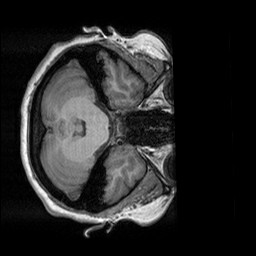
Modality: T1w
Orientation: axial
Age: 30
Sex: female
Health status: healthy
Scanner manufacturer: siemens
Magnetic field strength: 3 T
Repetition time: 2.3 s
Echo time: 0.00303 s